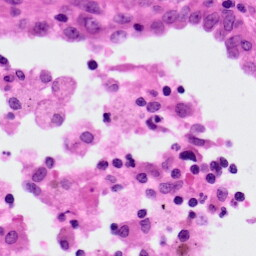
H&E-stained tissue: Lung